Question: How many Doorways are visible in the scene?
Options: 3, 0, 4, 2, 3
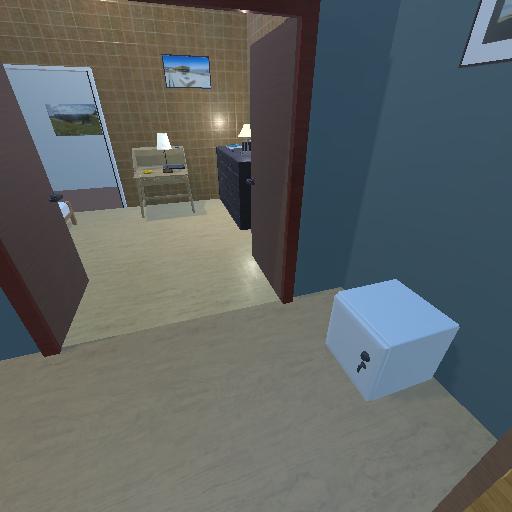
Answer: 3